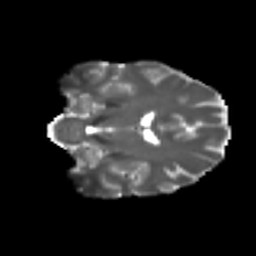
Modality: T2w
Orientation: coronal
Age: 32
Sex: female
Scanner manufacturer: ge
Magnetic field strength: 3 T
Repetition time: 7.8 s
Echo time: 0.0606 s